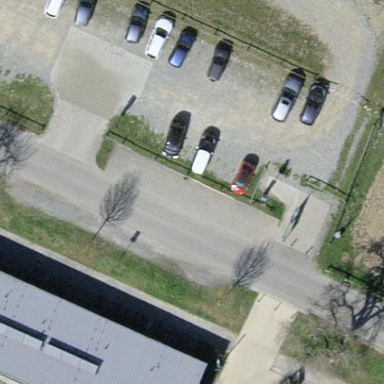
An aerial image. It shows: Motorcycle parking facility.